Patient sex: F
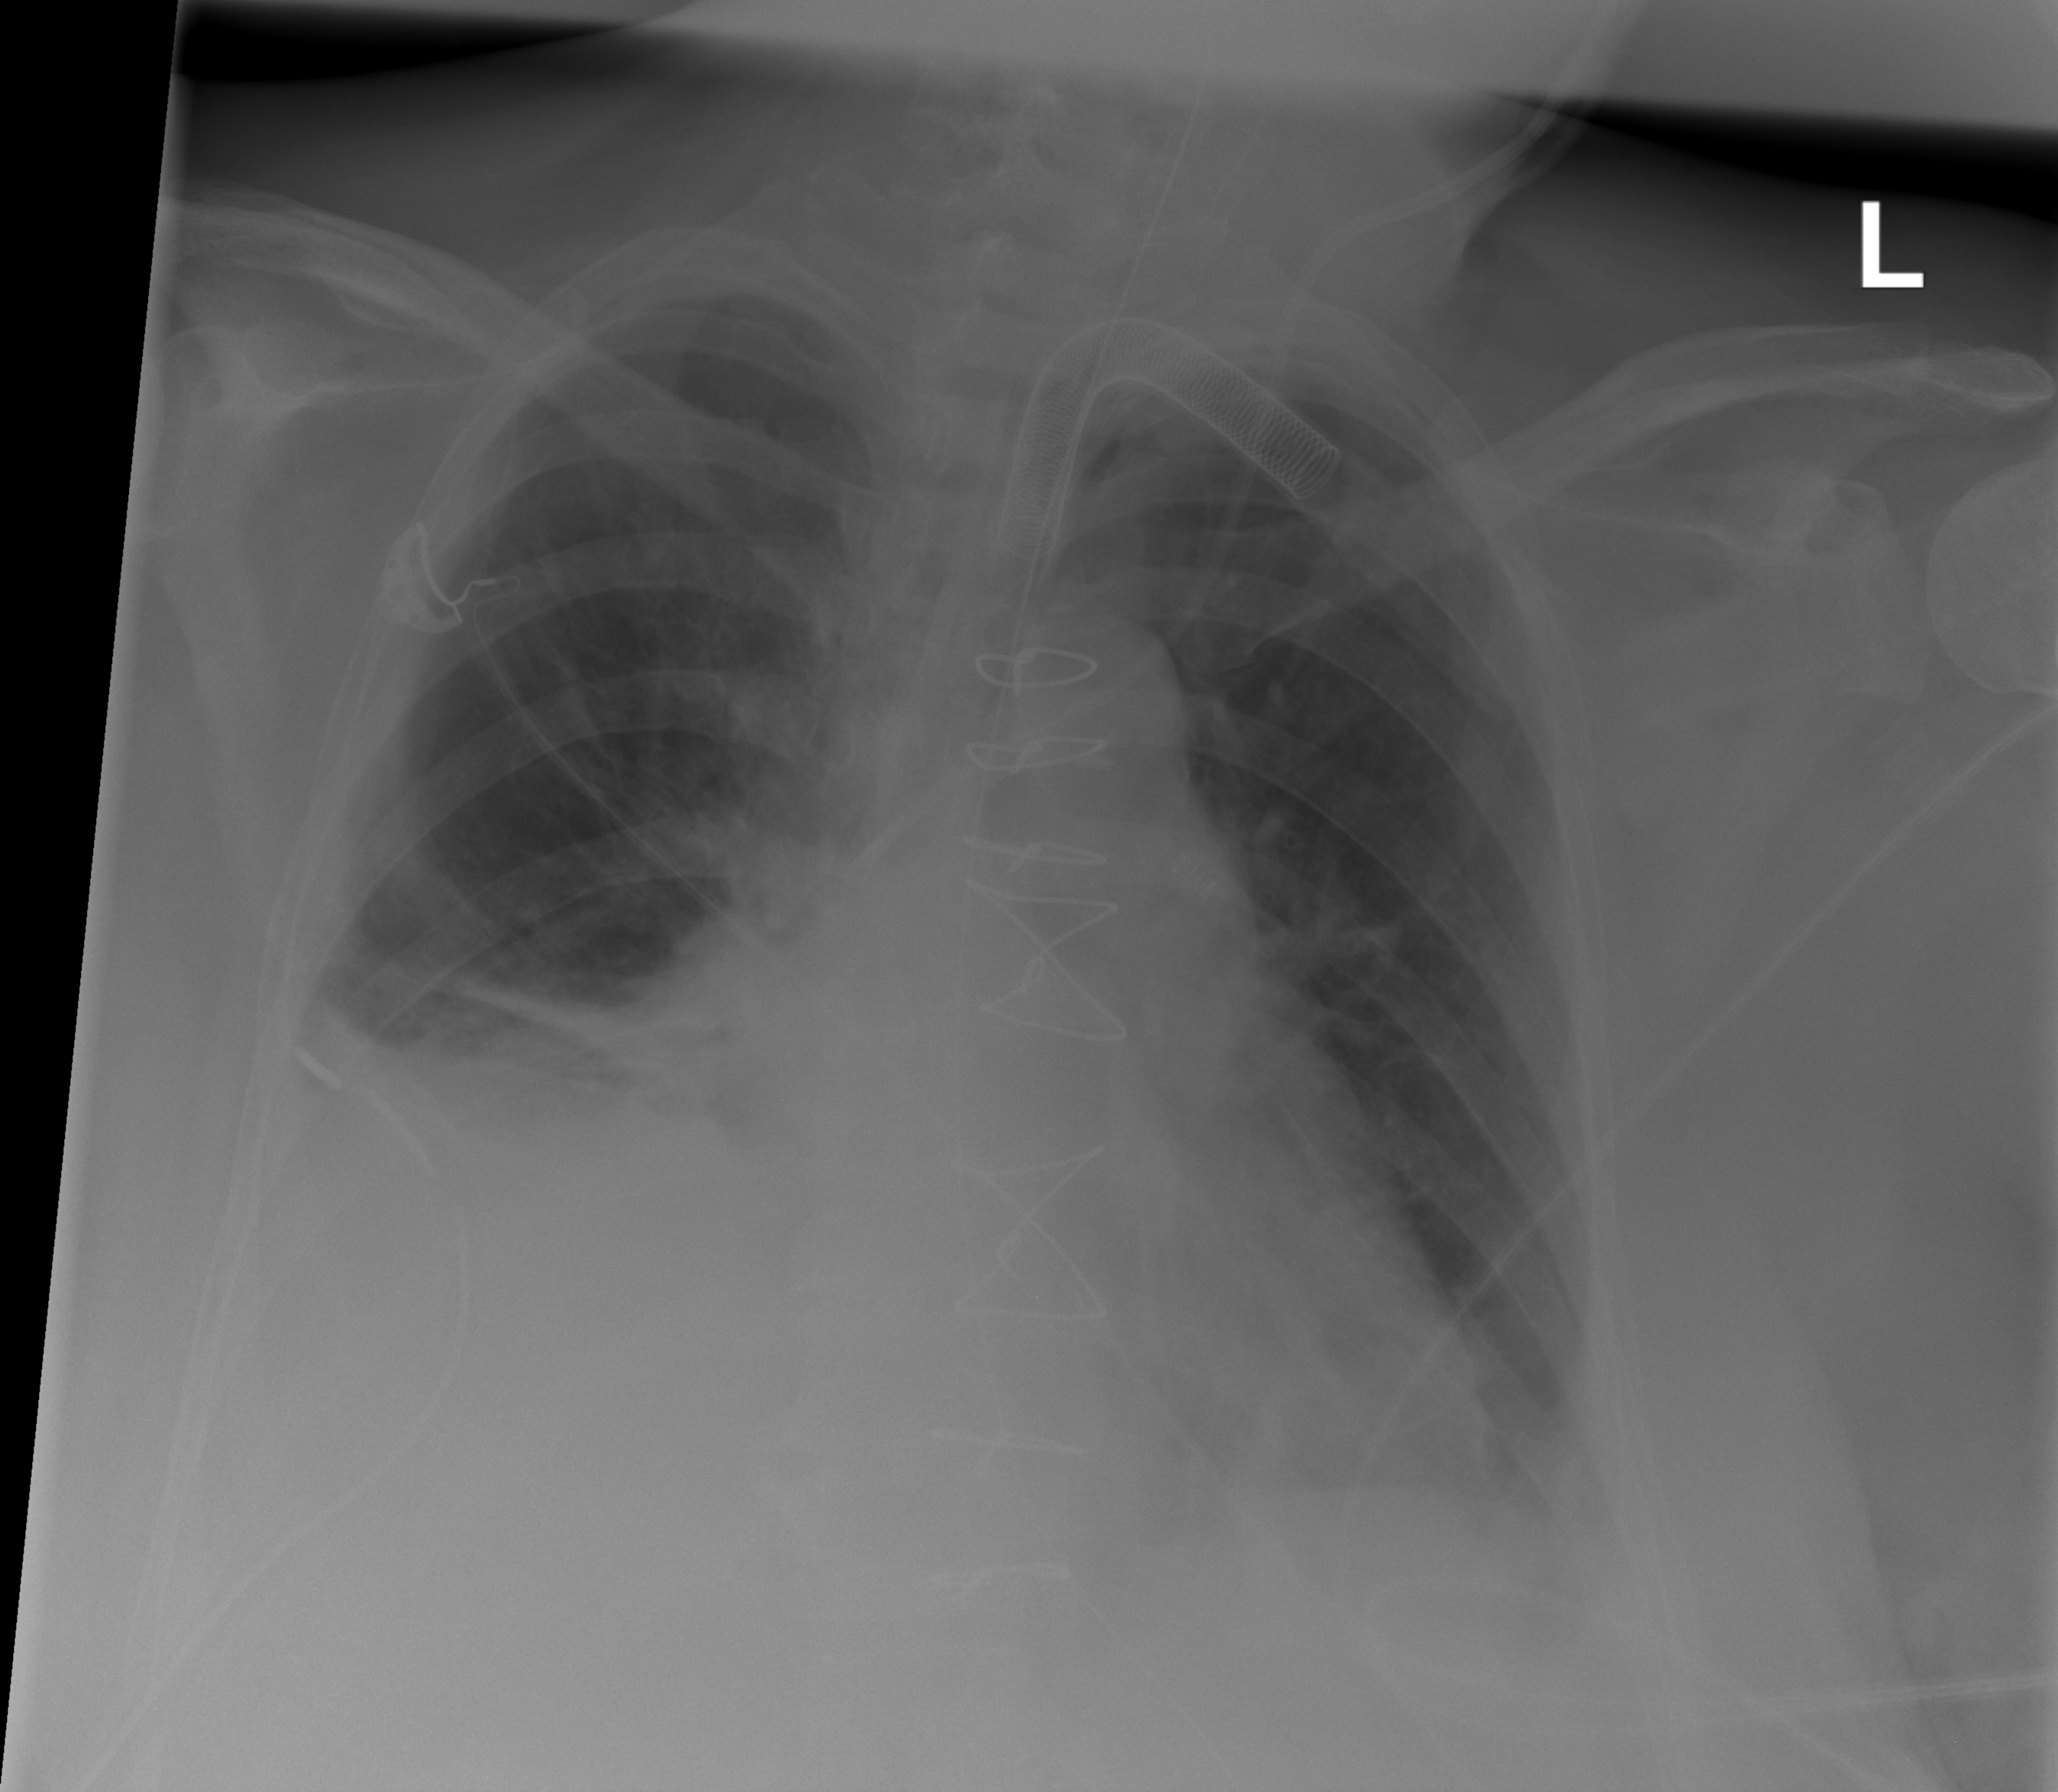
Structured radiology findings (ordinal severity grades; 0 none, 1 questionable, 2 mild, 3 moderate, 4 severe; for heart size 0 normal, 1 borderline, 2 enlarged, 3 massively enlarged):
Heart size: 2
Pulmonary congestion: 1
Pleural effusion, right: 2
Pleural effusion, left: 2
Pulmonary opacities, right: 0
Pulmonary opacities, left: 0
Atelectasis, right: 2
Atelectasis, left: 2